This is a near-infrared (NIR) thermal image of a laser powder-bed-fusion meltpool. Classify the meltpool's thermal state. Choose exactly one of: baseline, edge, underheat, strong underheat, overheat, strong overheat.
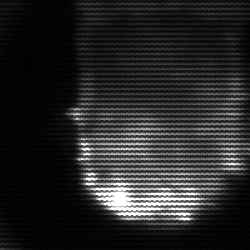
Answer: baseline